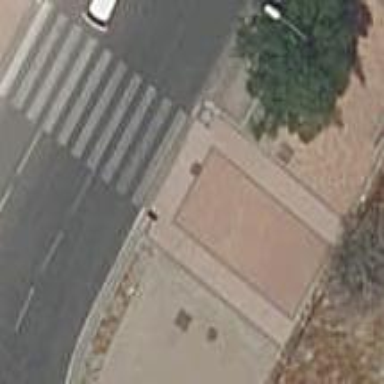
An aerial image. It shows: Bus stop with shelter. It is platform for public transport.